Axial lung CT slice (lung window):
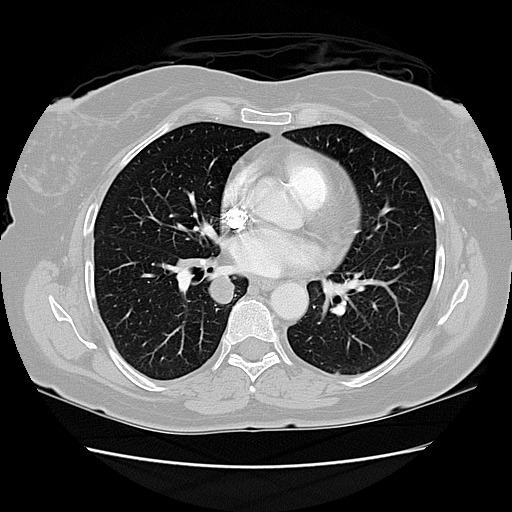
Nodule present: yes
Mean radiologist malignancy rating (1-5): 4.25